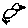
Label: bird